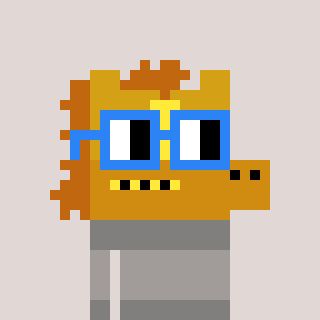
a pixel art character with square blue glasses, a yellow horse-shaped head and a bluegrey-colored body on a warm background